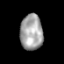
Tissue: prostate
Cell type: T cells
Senescence score: 0.3504
Nuclear area (px): 789
Mean DAPI intensity: 164.011